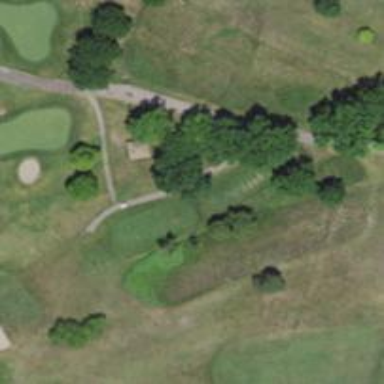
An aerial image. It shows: Path designated for golf carts.